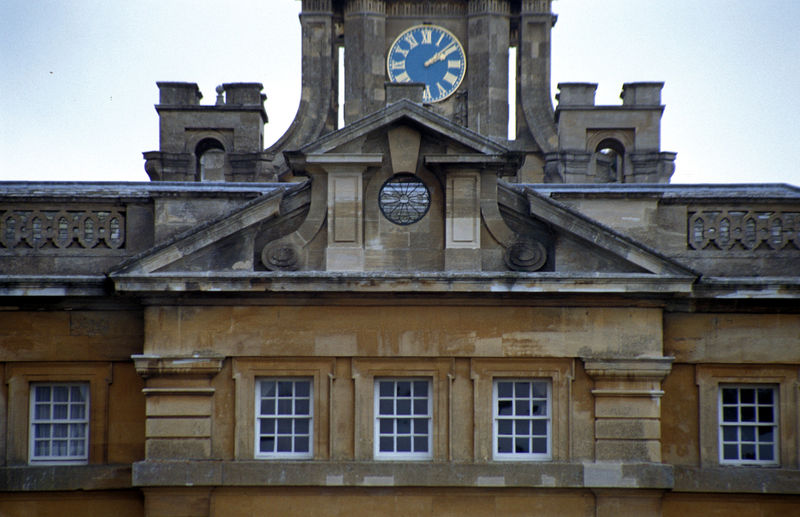
Titel: Außenfassade des östlichen Wirtschaftshofes von Süden
Künstler: John Vanbrugh
Standort: Woodstock, Oxfordshire
Institution: Blenheim Palace
Schlagwörter: blau, ocker, sand, stadt, bunt, fenster, grau, paris, weiss, dach, gebäude, schloss, architektur, stein, brüstung, gitter, gold, england, rund, turm, vorbau, balkon, fassade, giebel, farbe, pilaster, detail, uhr, geländer, granit, foto, fotografie, berlin, sprossen, türme, balustrade, scheibe, rathaus, photo, fries, dreiecksgiebel, gesims, risalit, voluten, sandstein, rosette, basis, zeit, london, klassik, zeiger, zifferblatt, turmuhr, ausschnit, photografie, verblichen, pialster, esprengt, braqun